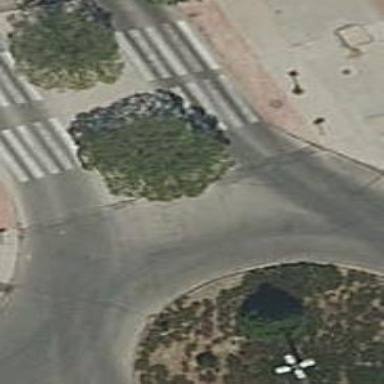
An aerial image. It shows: Residential road with asphalt surface leading to roundabout.